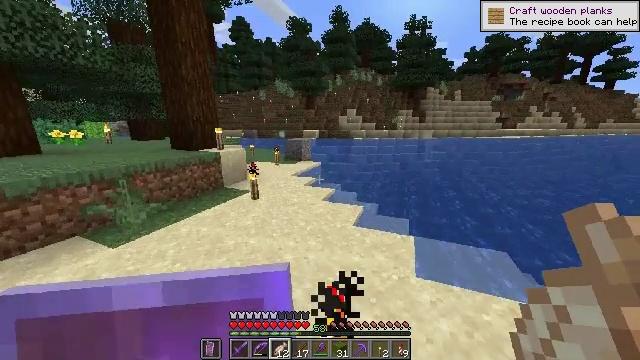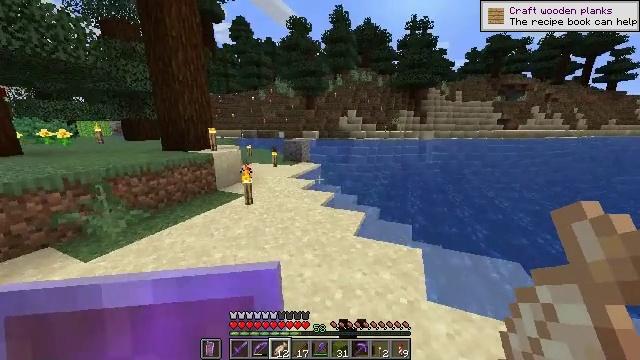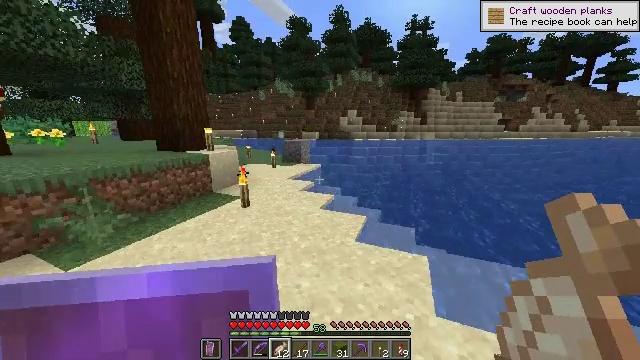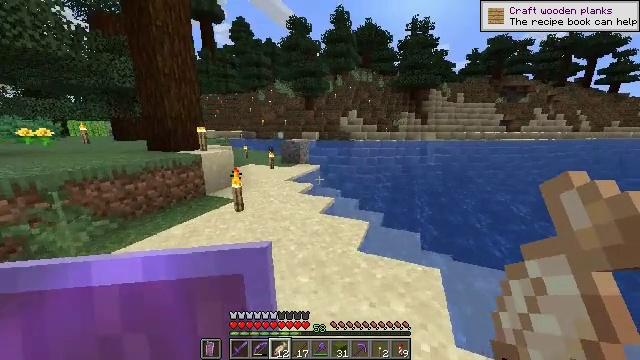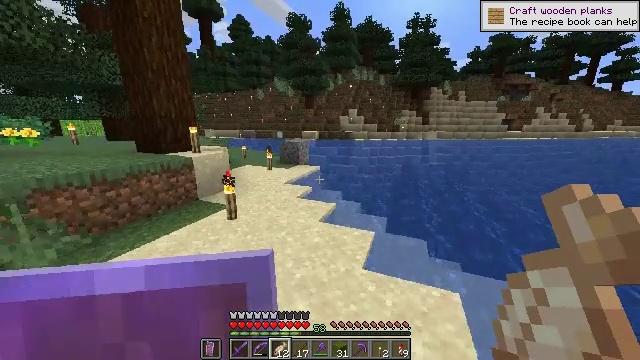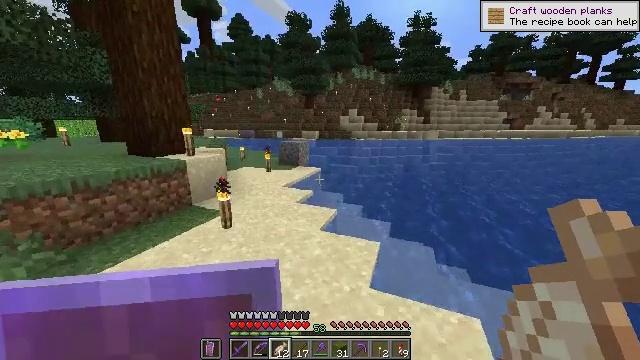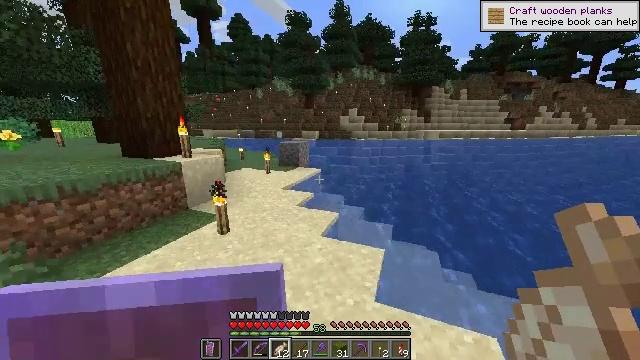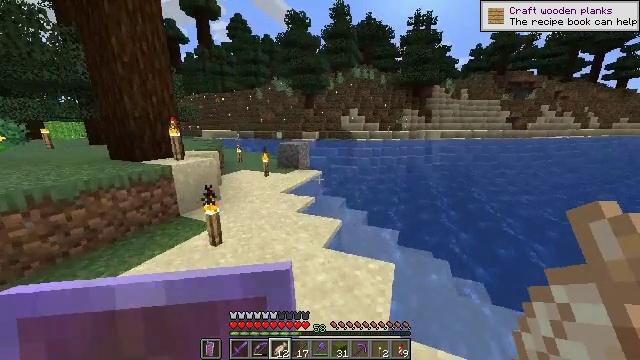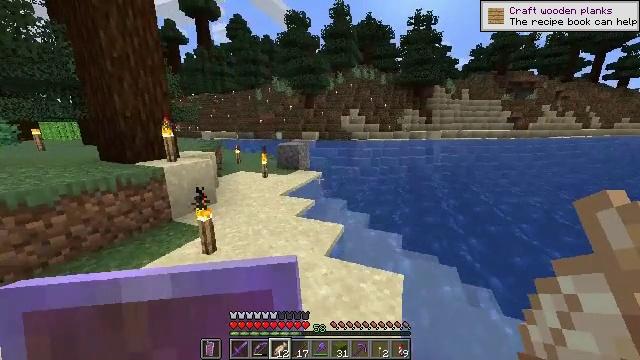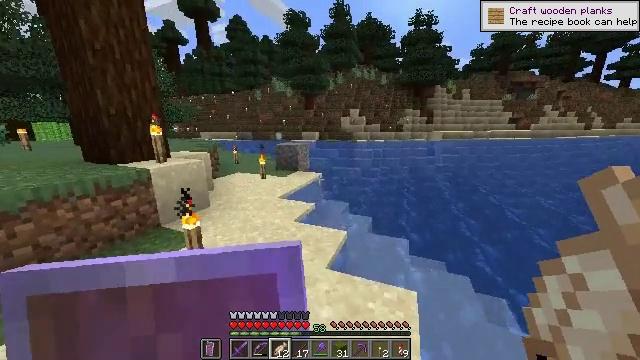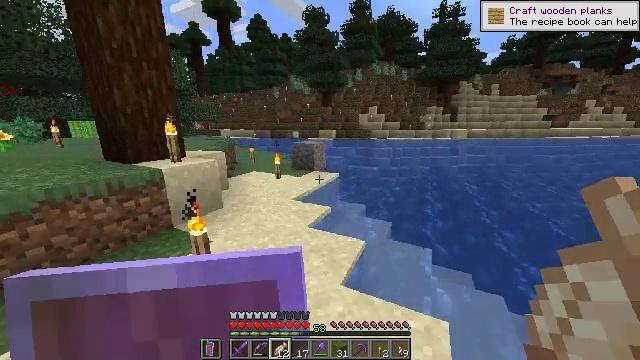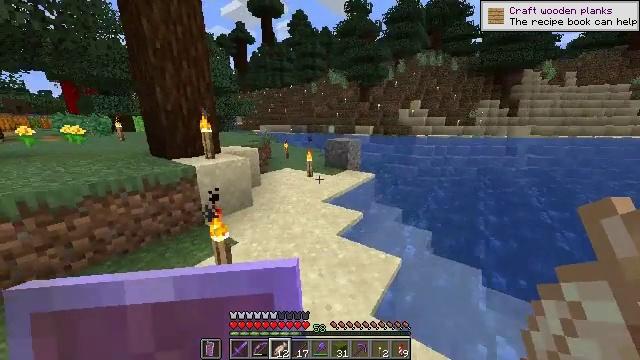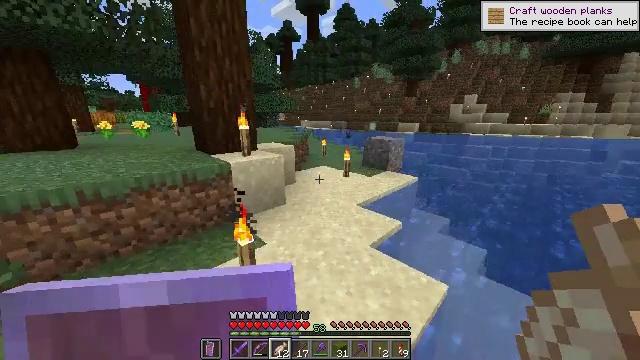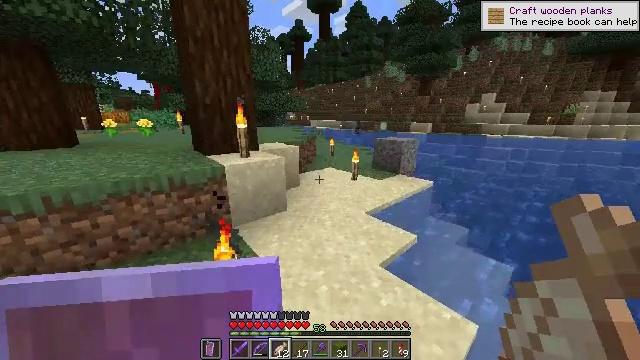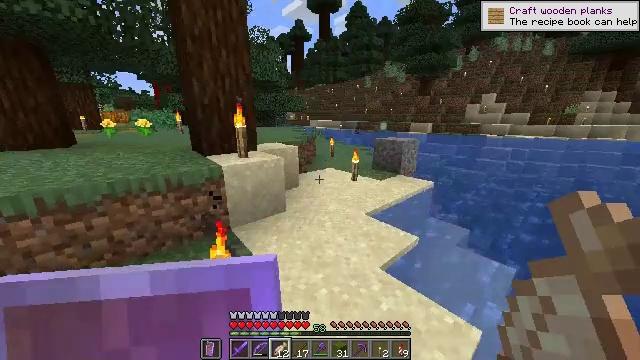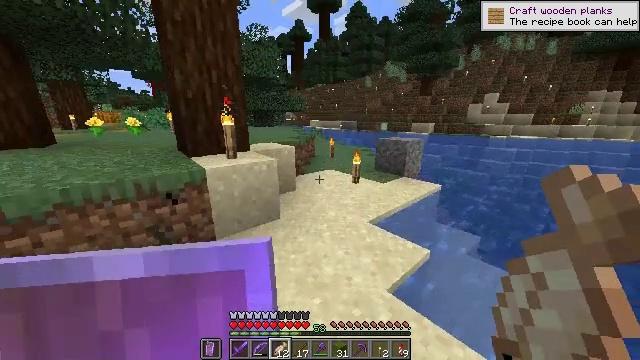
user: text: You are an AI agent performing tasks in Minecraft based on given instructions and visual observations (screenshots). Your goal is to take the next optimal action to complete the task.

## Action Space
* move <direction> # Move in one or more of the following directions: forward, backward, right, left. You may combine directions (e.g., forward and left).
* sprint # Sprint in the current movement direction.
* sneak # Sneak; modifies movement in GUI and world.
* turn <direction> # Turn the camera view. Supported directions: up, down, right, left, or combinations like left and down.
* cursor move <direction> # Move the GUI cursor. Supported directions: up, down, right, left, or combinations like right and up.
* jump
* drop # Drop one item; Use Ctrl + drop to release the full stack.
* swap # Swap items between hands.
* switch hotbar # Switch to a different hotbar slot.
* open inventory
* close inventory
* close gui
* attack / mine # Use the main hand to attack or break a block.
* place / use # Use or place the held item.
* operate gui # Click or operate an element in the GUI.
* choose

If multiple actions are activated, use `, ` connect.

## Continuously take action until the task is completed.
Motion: motion action
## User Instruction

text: Craft a green carpet with green wool.
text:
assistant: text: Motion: move forward, sprint
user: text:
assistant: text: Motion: move forward, sprint
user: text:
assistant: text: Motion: move forward, sprint
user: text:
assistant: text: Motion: move forward, sprint
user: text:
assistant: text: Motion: move forward, sprint
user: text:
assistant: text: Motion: move forward, sprint
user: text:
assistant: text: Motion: move forward, sprint
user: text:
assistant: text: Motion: move forward, sprint
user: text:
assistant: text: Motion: move forward, sprint
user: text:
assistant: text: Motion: move forward, sprint, turn left
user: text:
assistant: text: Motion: move forward, sprint, turn left and down
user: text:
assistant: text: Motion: move forward, sprint, turn left
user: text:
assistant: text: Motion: move forward, sprint, turn left
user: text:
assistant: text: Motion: move forward, sprint
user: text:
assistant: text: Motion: move forward, sprint
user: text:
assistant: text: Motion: move forward, sprint
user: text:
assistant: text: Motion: move forward, sprint
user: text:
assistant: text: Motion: move forward, sprint
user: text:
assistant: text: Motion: move forward, sprint
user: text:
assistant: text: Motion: move forward, sprint
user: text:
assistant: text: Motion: move forward, sprint
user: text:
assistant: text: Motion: move forward, sprint
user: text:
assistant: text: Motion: move forward, sprint
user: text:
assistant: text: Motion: move forward, sprint
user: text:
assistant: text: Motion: move forward, sprint
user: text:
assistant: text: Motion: move forward, sprint
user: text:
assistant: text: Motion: move forward and move right, sprint
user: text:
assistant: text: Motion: move forward and move right, sprint
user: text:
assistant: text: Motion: move forward and move right, sprint
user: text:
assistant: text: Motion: move forward and move right, sprint